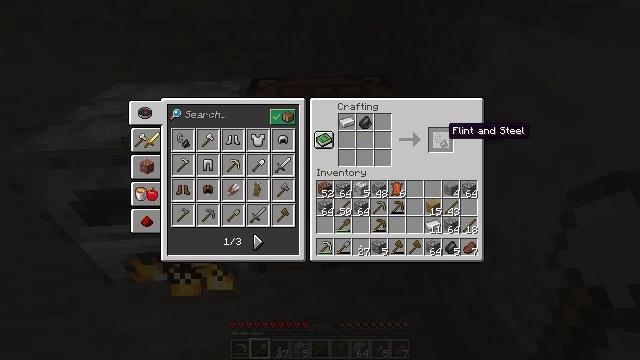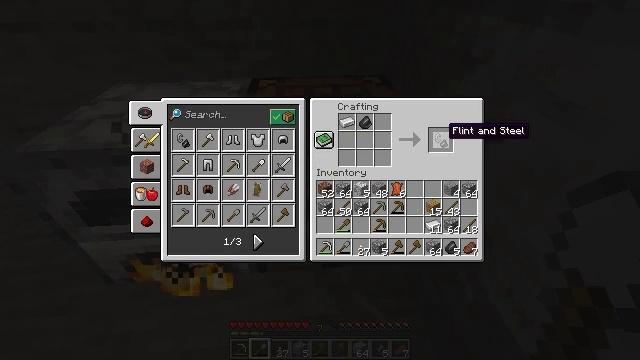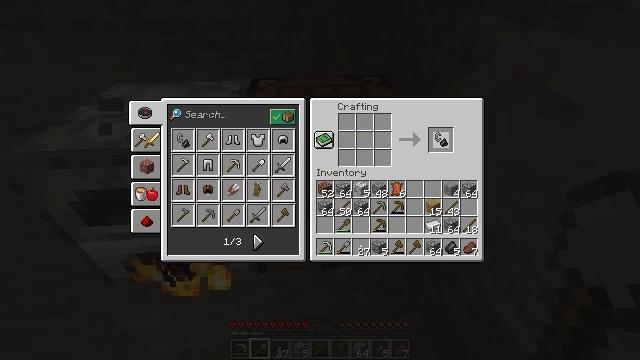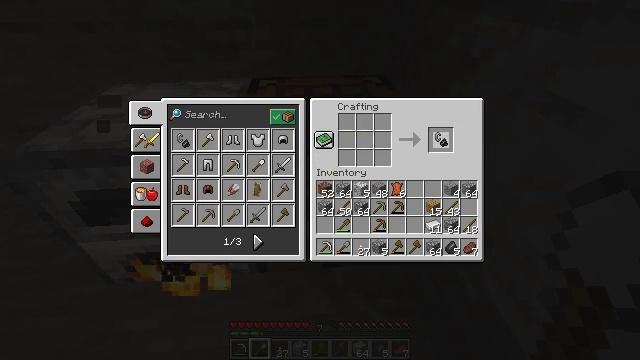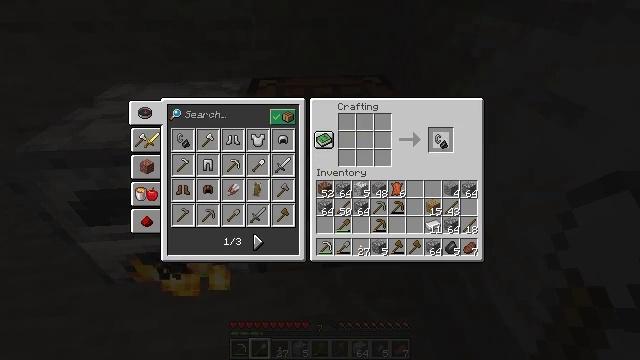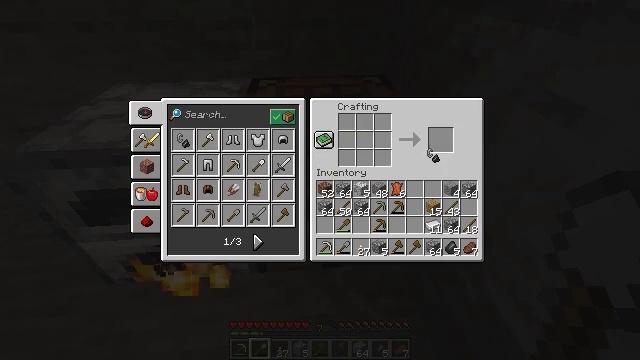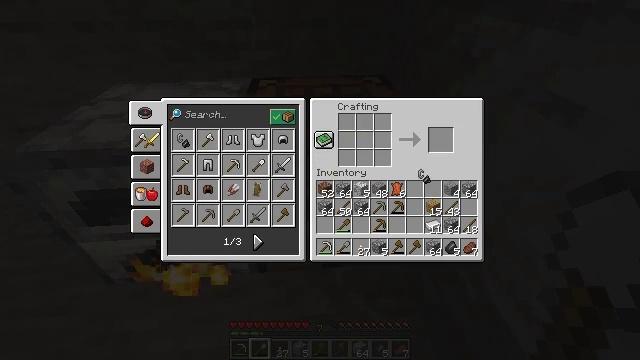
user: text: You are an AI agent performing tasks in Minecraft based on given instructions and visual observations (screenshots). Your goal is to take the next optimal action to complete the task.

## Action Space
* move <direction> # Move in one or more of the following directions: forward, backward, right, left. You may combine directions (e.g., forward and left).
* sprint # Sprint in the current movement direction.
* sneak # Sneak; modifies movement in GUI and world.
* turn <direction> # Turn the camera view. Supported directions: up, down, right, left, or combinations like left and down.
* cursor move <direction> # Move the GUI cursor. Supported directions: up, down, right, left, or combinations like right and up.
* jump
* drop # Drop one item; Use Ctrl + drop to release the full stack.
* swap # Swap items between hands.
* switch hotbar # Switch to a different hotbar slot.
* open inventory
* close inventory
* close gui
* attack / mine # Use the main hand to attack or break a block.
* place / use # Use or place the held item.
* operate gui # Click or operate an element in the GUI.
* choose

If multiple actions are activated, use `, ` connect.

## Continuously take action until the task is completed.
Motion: motion action
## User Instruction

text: Use an iron ingot and flint in the crafting grid to make flint and steel.
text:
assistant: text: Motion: no_op
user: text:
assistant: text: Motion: operate gui
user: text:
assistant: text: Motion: operate gui
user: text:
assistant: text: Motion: operate gui
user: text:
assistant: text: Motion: cursor move left and down
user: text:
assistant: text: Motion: cursor move left and down
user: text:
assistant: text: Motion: no_op